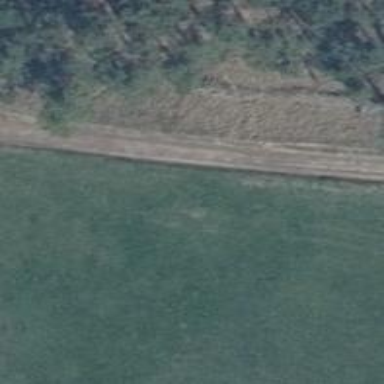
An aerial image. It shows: Track road with grade4 tracktype.